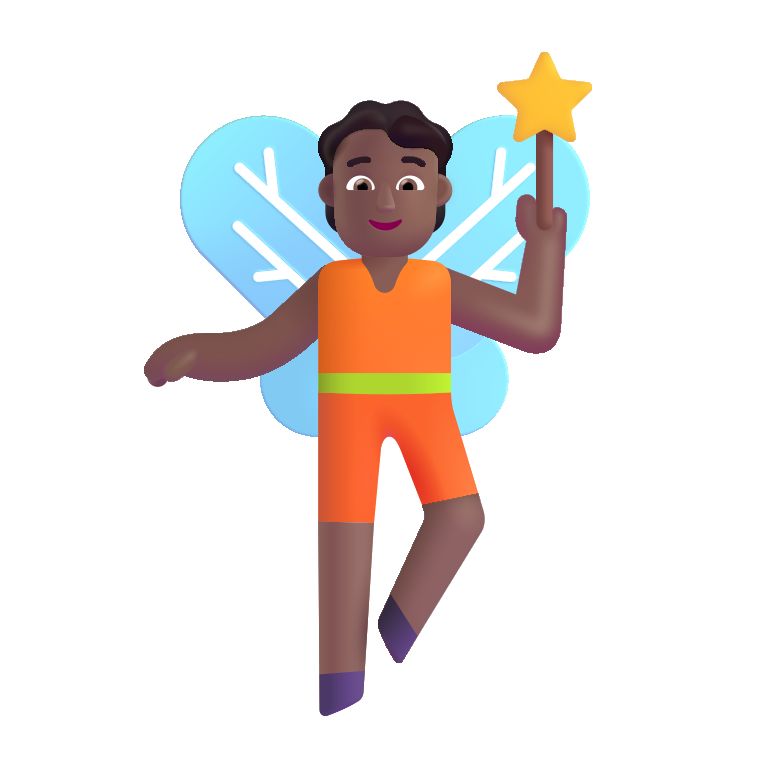
person fairy color  dark